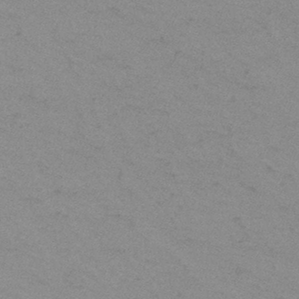
Label: frost